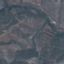
Land use / land cover class: HerbaceousVegetation